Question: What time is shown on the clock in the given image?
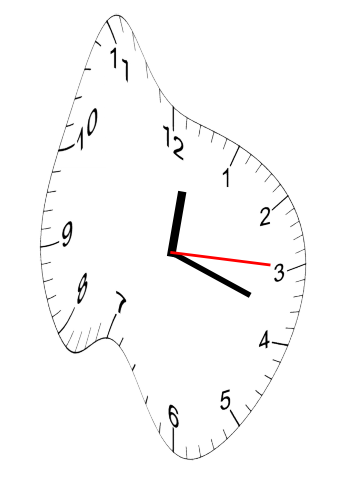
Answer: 12:18:15